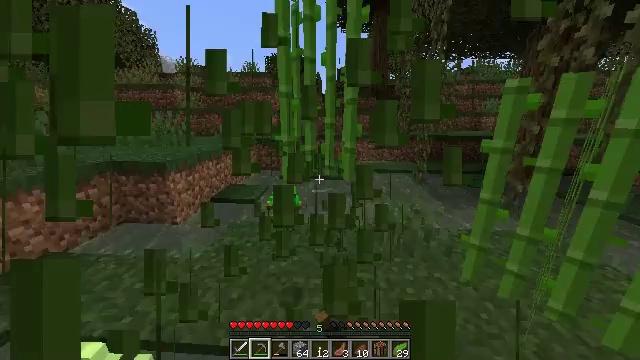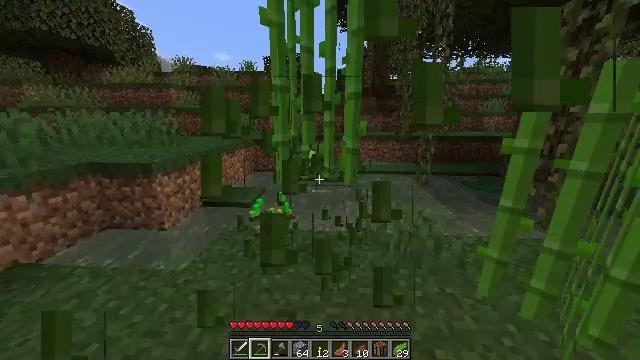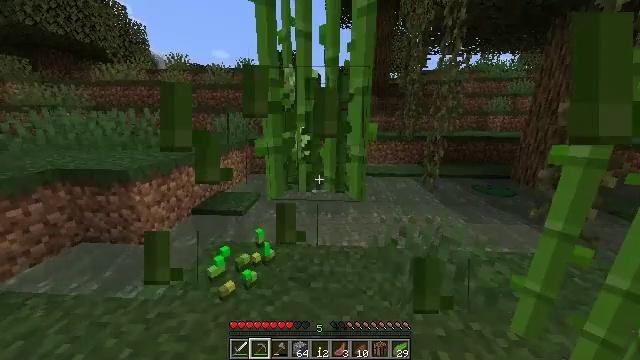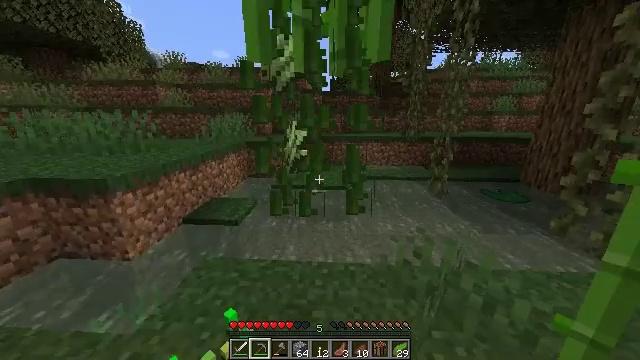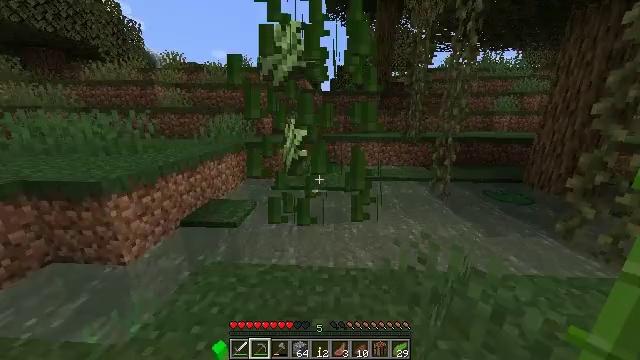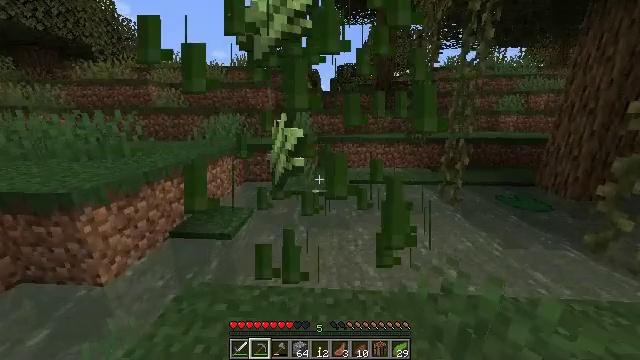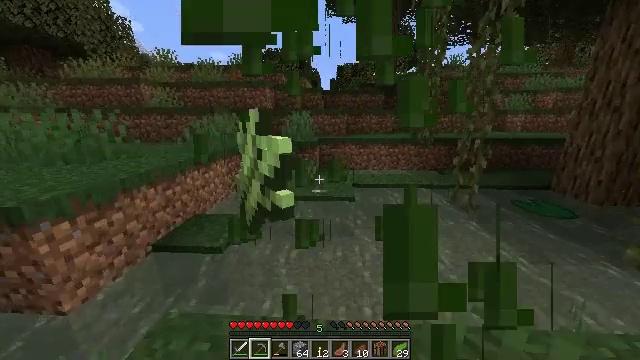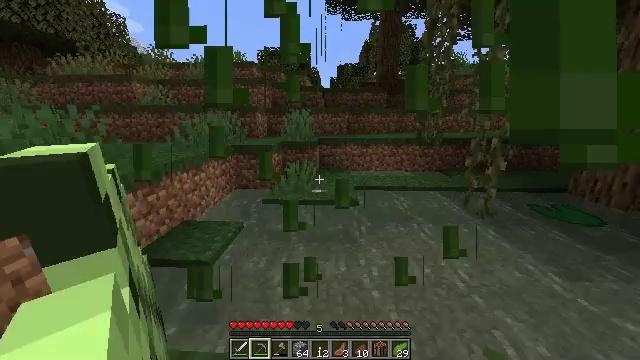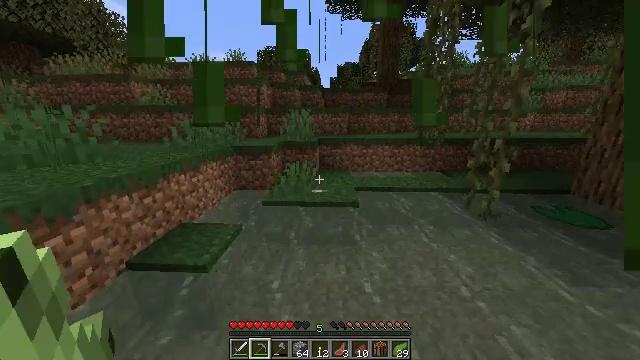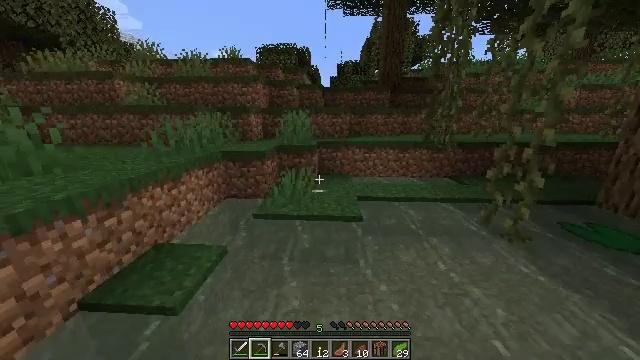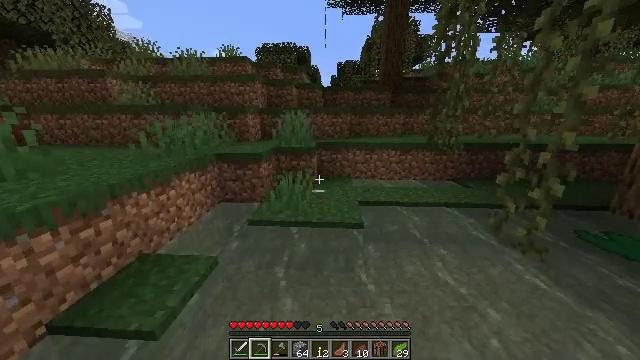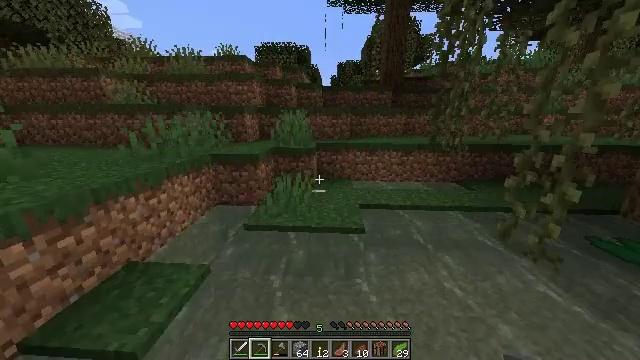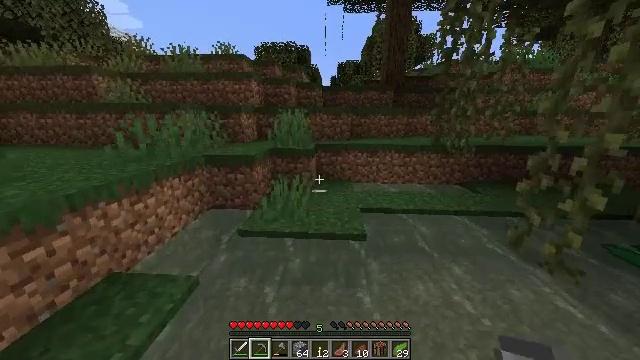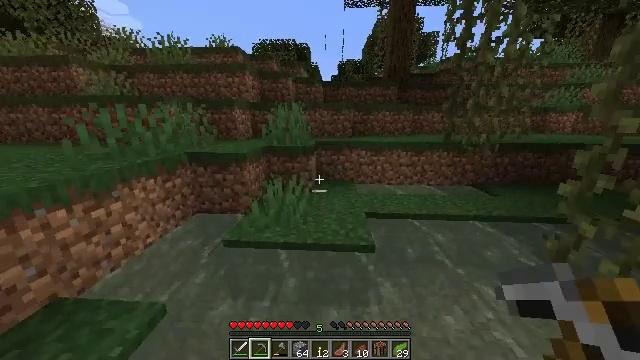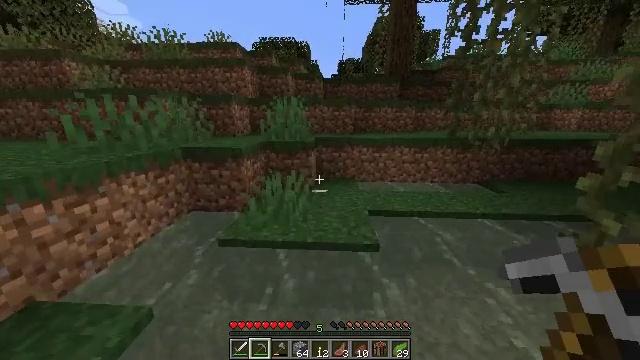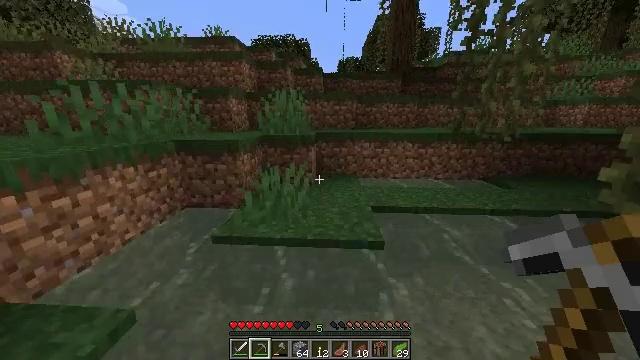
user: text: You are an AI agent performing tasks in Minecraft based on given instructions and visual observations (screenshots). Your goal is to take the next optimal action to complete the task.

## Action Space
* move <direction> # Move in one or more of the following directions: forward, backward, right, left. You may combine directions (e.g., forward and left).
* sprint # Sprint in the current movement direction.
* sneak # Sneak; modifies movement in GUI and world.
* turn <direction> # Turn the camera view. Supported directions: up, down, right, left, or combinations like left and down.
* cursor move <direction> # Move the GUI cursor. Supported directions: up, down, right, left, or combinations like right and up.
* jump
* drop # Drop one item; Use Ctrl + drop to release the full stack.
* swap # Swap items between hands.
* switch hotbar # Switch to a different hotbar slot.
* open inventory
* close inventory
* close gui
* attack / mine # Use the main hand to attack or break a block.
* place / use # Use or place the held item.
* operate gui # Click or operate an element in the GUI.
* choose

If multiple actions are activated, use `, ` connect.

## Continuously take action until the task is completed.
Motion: motion action
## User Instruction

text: Mine the sugar cane near rivers.
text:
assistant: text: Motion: move forward, attack / mine
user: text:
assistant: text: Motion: move forward, attack / mine
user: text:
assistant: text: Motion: move forward
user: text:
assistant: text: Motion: move forward
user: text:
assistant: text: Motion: move forward
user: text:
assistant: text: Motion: move forward
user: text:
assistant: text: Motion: move forward
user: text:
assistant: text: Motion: move forward
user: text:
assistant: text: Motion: move forward
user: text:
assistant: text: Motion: move forward
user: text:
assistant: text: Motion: move forward
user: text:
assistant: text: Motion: move forward
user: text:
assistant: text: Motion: move forward
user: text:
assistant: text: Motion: move forward, jump
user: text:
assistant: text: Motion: move forward, jump
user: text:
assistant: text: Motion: move forward, jump
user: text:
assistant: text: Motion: move forward, jump
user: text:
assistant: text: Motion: move forward, jump
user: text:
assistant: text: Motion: move forward
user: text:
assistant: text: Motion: move forward
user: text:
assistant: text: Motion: move forward
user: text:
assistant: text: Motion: move forward
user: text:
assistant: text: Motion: move forward
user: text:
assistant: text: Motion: move forward, jump
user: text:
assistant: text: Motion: move forward, jump
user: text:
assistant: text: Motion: move forward, jump
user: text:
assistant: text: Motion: move forward, jump
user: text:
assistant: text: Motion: move forward, jump
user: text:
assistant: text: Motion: move forward
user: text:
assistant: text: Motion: move forward